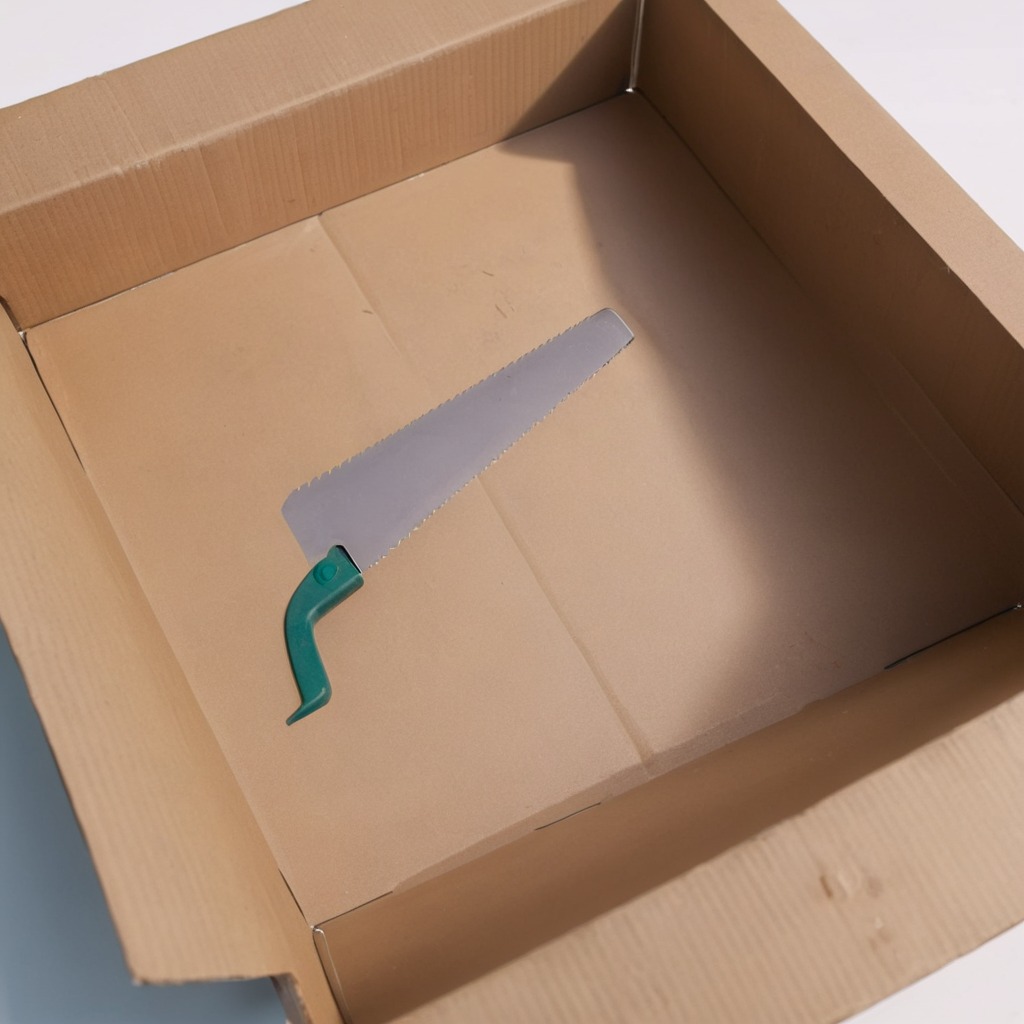
A metal saw is lying on a cardboard box surface in an outdoor workshop during daytime bright natural light soft shadows slightly creased but